Interaction volume radius: 5 \u00c5
Interaction volume height: 15 \u00c5
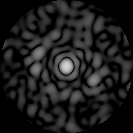
Disorder parameter: 0.8426